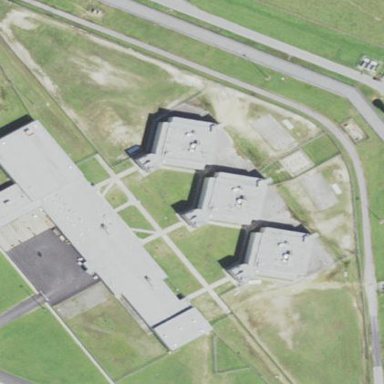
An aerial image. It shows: Prison building.